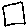
Label: square